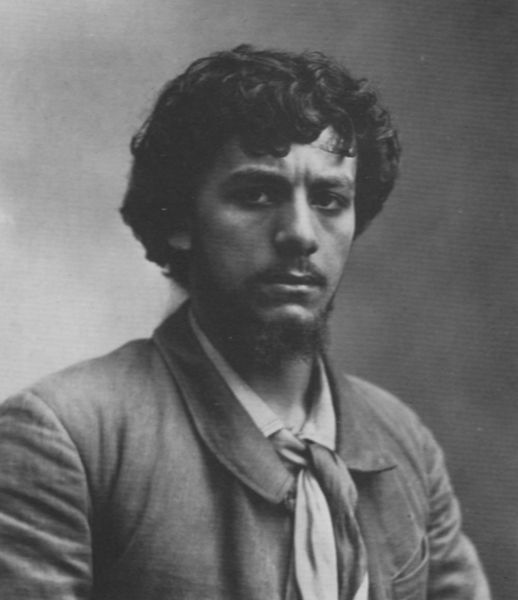
Titel: Albert Lambert (1865-1941), Schauspieler
Künstler: Atelier Nadar
Institution: unbekannt
Schlagwörter: dunkel, mann, schatten, weiß, frisur, grau, haar, licht, mund, nase, schwarz, stirn, blick, schal, tuch, hochformat, alt, anzug, bart, hemd, jacke, jung, wand, arme, augen, band, böse, falten, gesicht, kragen, trauer, vollbart, ärmel, bildnis, hals, herr, portrait, porträt, auge, haare, halbfigur, mantel, realismus, person, augenbrauen, brustbild, bruststück, frontal, lippen, locke, locken, schräg, schulter, traurig, düster, sepia, arbeiter, wild, schnäuzer, falte, krawatte, ernst, streng, finster, grimmig, halstuch, wange, fliege, jackett, kinnbart, revers, kritisch, skepsis, foto, fotografie, photographie, torso, schlicht, schwarz weiss, künstler, markant, verbrecher, selbstbildnis, denker, stirnfalten, tasche, bildniss, stirnfalte, strähne, trüb, photo, kravatte, halbportrait, wangenknochen, frontalansicht, junger mann, halbprofil, runzeln, halbporträt, seriös, zentral, entschlossen, binde, vorderansicht, skeptisch, russe, oberlippenbart, breit, schauspieler, fotographie, zorn, aufnahme, fot, dokument, dunkelhaarig, schawarz, verwirrt, zweifel, spanier, scharz weiß, grimmiger blick, brustbildnis, schönling, portrit, anfänge der fotografie, distanziertheit, dunkle augen, eingeschüchtert, ersatz der porträtmalerei, fotoporträt, hitergrund, hochformt, journalist, kisling, krabatte, mittelschicht, nadal, passbild, polnischer maler, revolutionär, salopp, schizophrenie, schla, stoffjacke, tautoporträ, tretautopor, tuhhch, typus, wanted, widerspenstig, zorniger blick